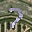
Label: 7